Question: Button Layout

I have 3 labels inside of a div. I want to make the div clickable and trigger a postback from clicking the div. . So far the only way I found out of doing this is either having the div onclick event trigger javascript, or do some custom usercontrol magic, which i cant get to work.
User Control
'''
<div class="meetingContainer" >
<div class="meetingCityState">
<asp:Label ID="lblMeetingCityState" runat="server" Text='<%# Eval("City") %>'></asp:Label>
</div>
<div>
<asp:Label ID="lblMeetingDate" runat="server" Text='<%# Eval("MeetingDate") %>'></asp:Label>
</div>
<div>
<asp:Label ID="lblMeetingSite" runat='server' Text='<%# Eval("Location") %>'></asp:Label>
</div>
</div>
'''
code behind
'''
<System.Security.Permissions.PermissionSetAttribute(System.Security.Permissions.SecurityAction.Demand, Name:="FullTrust")> _
Partial Public Class MeetingButton
Inherits System.Web.UI.UserControl
Implements System.Web.UI.IPostBackEventHandler
Public Event Click As EventHandler
Protected Sub Page_Load(ByVal sender As Object, ByVal e As System.EventArgs) Handles Me.Load
End Sub
Protected Overridable Sub OnClick(ByVal E As EventArgs)
RaiseEvent Click(Me, E)
End Sub
Public Sub RaisePostBackEvent(ByVal eventArgument As String) _
Implements IPostBackEventHandler.RaisePostBackEvent
OnClick(New EventArgs())
End Sub
End Class
'''
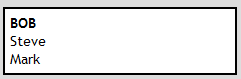
Answer: looks link an asp:linkbutton will do what I need thaank you